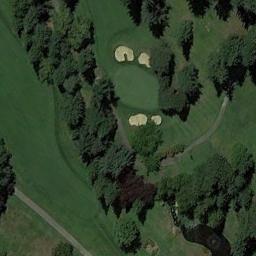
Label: golf_course